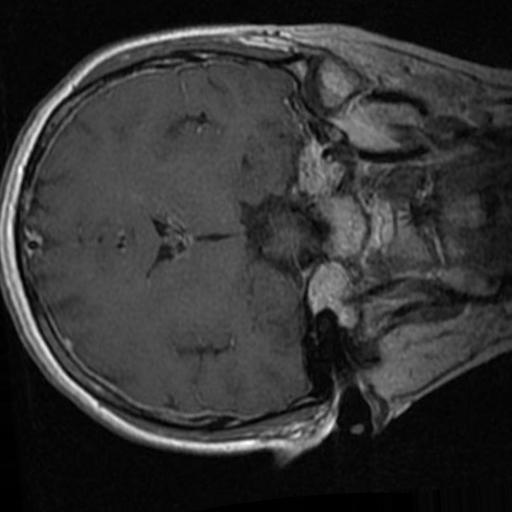
Label: brain_tumor